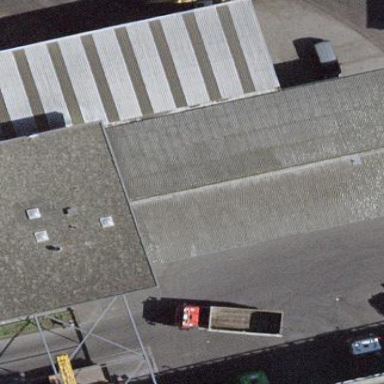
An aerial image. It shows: Service building.